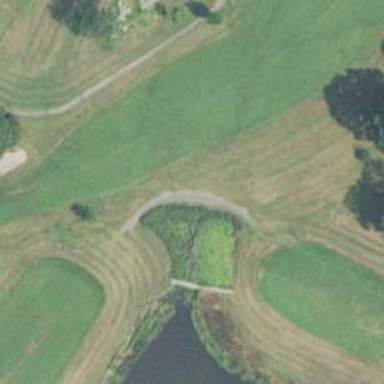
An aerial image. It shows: Path for both road and golf.